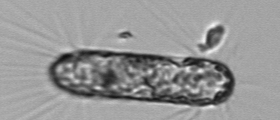
Label: Corethron_hystrix